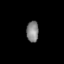
Tissue: lung
Cell type: Others
Senescence score: 0.2263
Nuclear area (px): 252
Mean DAPI intensity: 131.421